【题型】解答题　【知识点】平面几何　【难度】easy
如图, 已知平行四边形 $ABCD$ 中, 点 $F$ 是对角线 $BD$ 上一点, $\angle BFC = \angle A$, 延长 $CF$ 交边 $AD$ 于点 $E$。

(1) 求证：$AB^2 = CF \cdot CE$；

(2) 当 $BD = CE$ 时, 求证：四边形 $ABCD$ 是菱形。
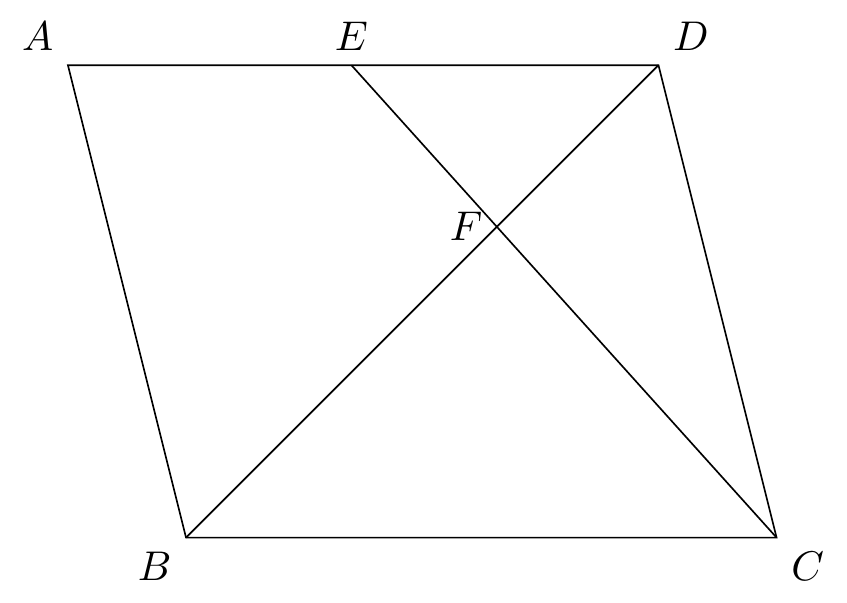
【解答】
解：(1)证明：$\because$ 四边形 $ABCD$ 是平行四边形,

$\therefore AB // CD$, $AB = CD$,

$\therefore \angle A + \angle ADC = 180^\circ$,

又 $\because \angle BFC + \angle DFC = 180^\circ$, $\angle A = \angle BFC$,

$\therefore \angle ADC = \angle DFC$,

又 $\because \angle DCF = \angle ECD$,

$\therefore \triangle DCF \sim \triangle ECD$,

$\therefore \frac{DC}{EC} = \frac{CF}{CD}$,

$\therefore CD^2 = CE \cdot CF$,

$\therefore AB^2 = CE \cdot CF$；

(2)证明：$\because$ 四边形 $ABCD$ 是平行四边形,

$\therefore AD // BC$,

$\therefore \frac{EF}{EC} = \frac{DF}{DB}$,

$\because EC = DB$,

$\therefore EF = DF$,

$\therefore \angle FED = \angle FDE$,

$\because \triangle DCF \sim \triangle ECD$,

$\therefore \angle CDF = \angle CED$,

$\therefore \angle FDE = \angle CDF$,

$\because AB // CD$,

$\therefore \angle ABD = \angle CDB$,

$\therefore \angle ABD = \angle FDE$,

$\therefore AB = AD$,

$\because$ 四边形 $ABCD$ 是平行四边形,

$\therefore$ 四边形 $ABCD$ 是菱形。